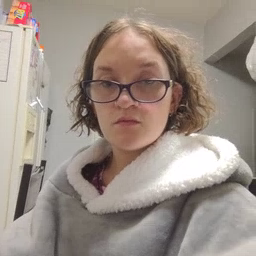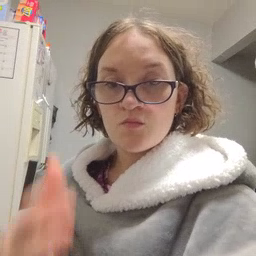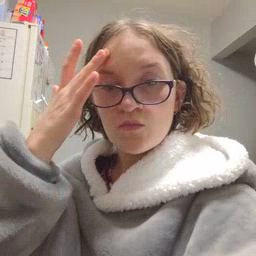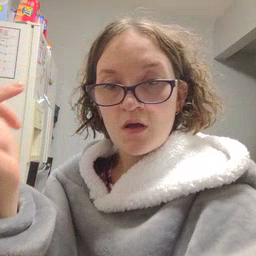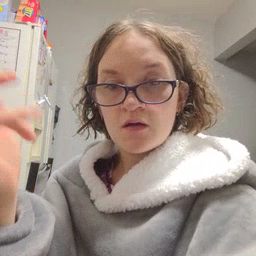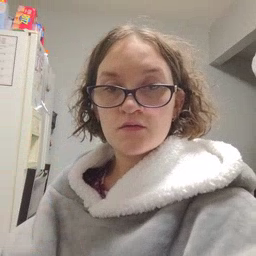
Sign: why